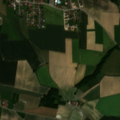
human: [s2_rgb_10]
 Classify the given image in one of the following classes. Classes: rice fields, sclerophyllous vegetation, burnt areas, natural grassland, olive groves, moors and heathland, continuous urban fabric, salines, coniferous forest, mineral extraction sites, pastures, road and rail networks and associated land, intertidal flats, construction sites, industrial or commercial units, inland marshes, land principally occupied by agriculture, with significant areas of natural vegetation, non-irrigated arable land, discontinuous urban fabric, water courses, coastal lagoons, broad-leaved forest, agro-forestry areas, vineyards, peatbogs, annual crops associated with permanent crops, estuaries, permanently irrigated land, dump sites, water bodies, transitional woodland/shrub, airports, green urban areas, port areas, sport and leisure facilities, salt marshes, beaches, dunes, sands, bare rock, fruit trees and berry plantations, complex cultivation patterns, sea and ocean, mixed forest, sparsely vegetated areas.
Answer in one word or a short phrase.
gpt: discontinuous urban fabric, non-irrigated arable land, pastures, land principally occupied by agriculture, with significant areas of natural vegetation